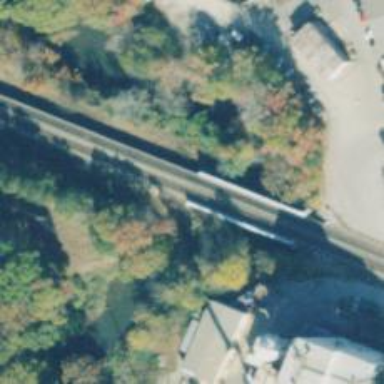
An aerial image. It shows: Railway track.